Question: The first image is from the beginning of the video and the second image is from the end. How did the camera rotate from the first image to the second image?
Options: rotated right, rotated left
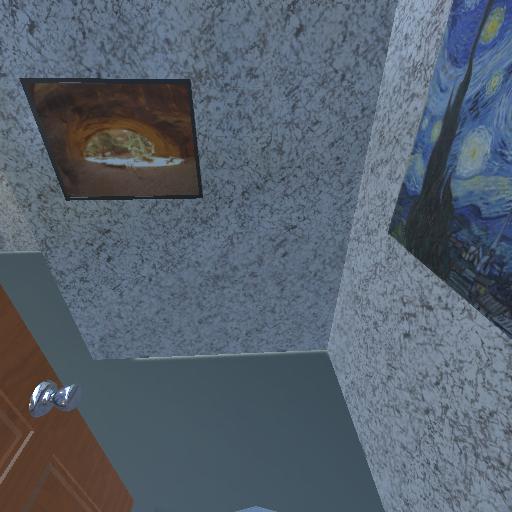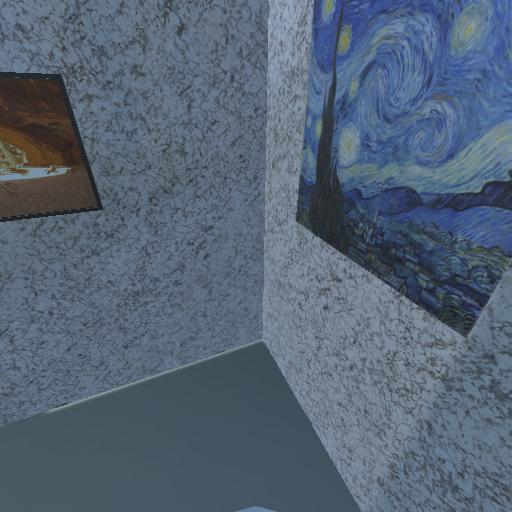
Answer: rotated right